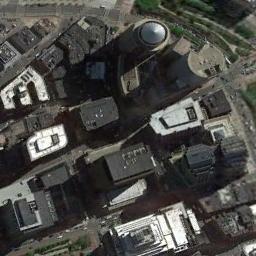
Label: commercial_area